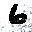
Label: 6